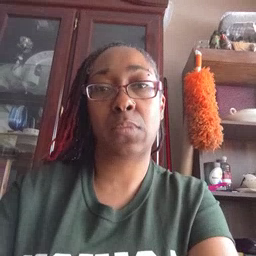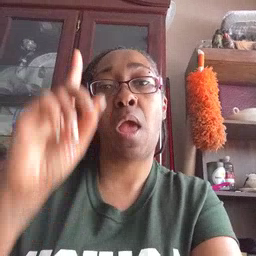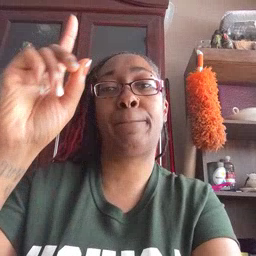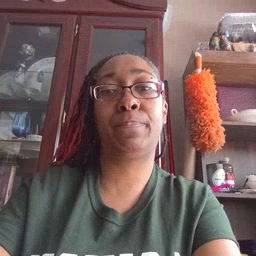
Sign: up